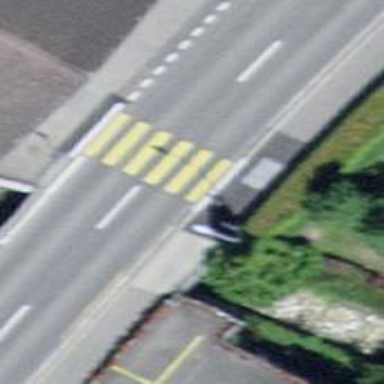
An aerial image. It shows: Uncontrolled road crossing.